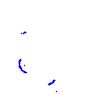
Particle: proton